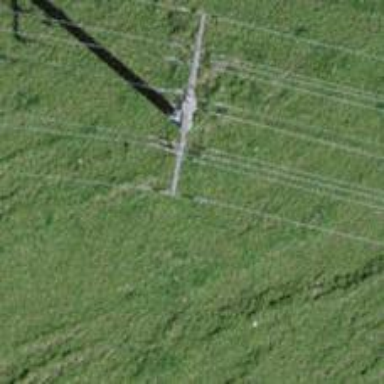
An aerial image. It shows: Minor power line with 3 cables.